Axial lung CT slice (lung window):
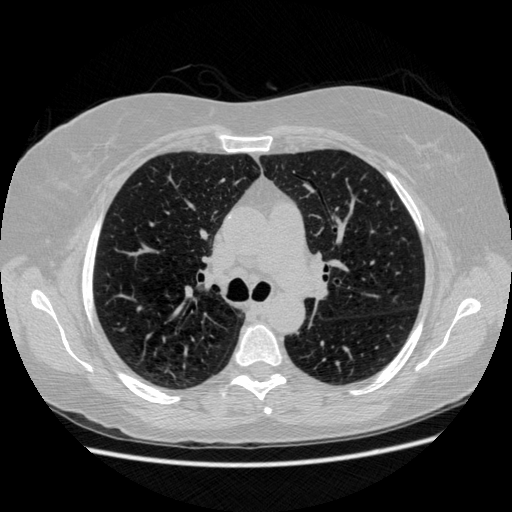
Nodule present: no